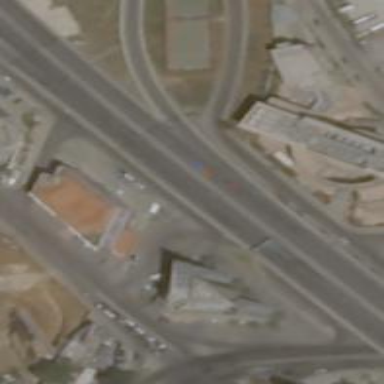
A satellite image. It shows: Motorway junction.